Brain MRI, t2w sequence, axial 2D slice.
Patient: age 33, sex F, weight 95 kg, height 1.95 m
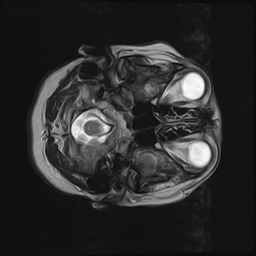